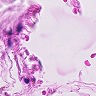
Metastatic tissue present: no